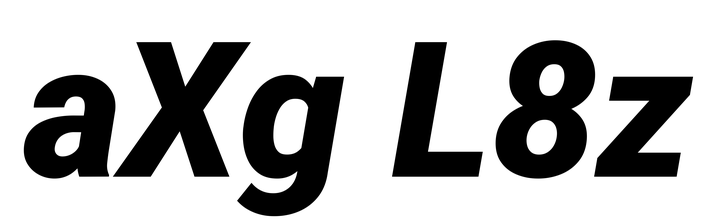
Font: Roboto-Italic_Black_Italic